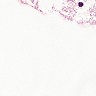
Metastatic tissue present: no